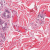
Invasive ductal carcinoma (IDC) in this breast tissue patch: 0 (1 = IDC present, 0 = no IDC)